【题型】选择题　【知识点】立体几何　【难度】easy
已知正三棱锥 $P-ABC$ 的六条棱长均为 6, S 是 $\triangle ABC$ 及其内部的点构成的集合. 设集合 $T=\{Q \in S \mid PQ \le 5\}$, 则 $T$ 表示的区域的面积为 ( \quad )

A. $\frac{3\pi}{4}$ \qquad B. $\pi$ \qquad C. $2\pi$ \qquad D. $3\pi$
【解答】
【答案】 B

【解析】 设顶点 $P$ 在底面上的投影为 $O$, 连接 $BO$, 则 $O$ 为三角形 $ABC$ 的中心,

且 $BO = \frac{2}{3} \times 6 \times \frac{\sqrt{3}}{2} = 2\sqrt{3}$, 故 $PO = \sqrt{36-12} = 2\sqrt{6}$.

因为 $PQ = 5$, 故 $OQ = 1$,

故 S 的轨迹为以 $O$ 为圆心, 1 为半径的圆,

而三角形 $ABC$ 内切圆的圆心为 $O$, 半径为 $\frac{2 \times \frac{\sqrt{3}}{4} \times 36}{3 \times 6} = \sqrt{3} > 1$,

故 S 的轨迹圆在三角形 $ABC$ 内部, 故其面积为 $\pi$, 故选 B

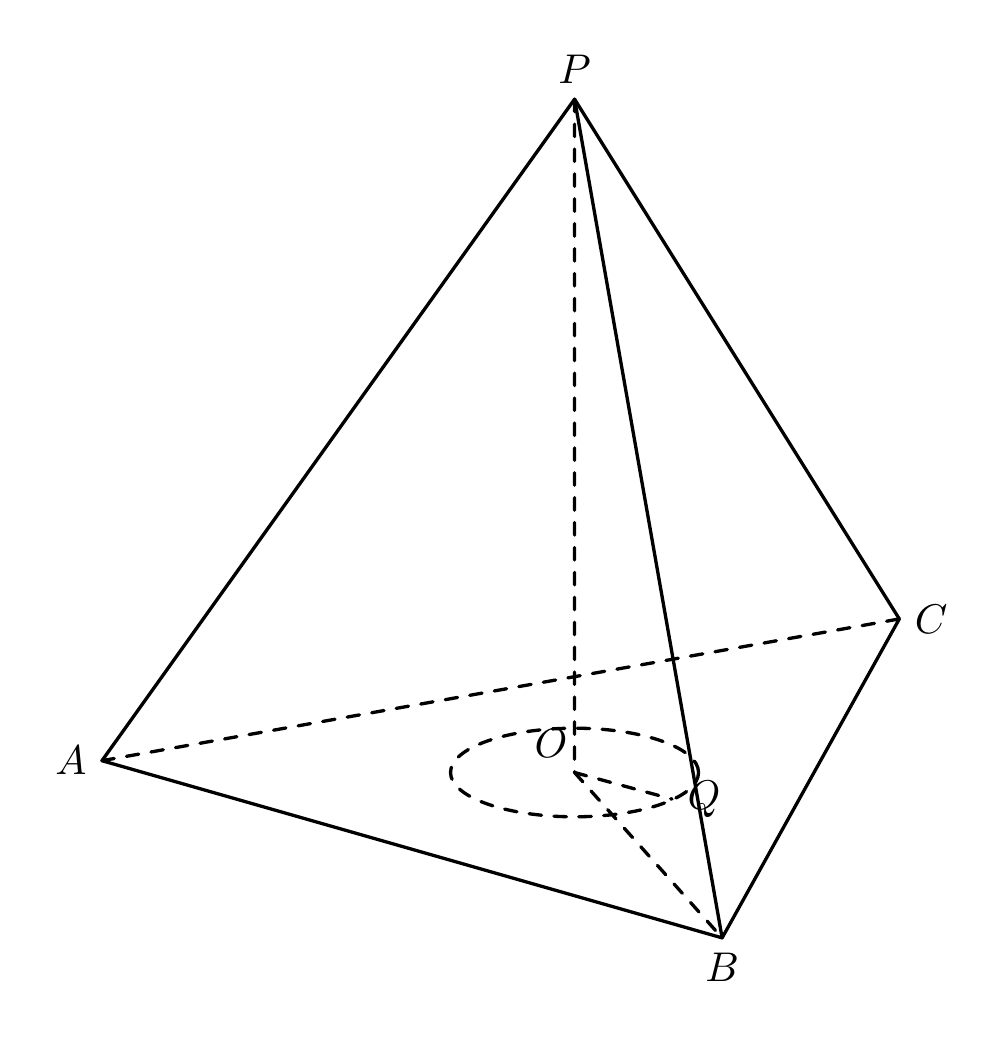